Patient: sex M, age 57
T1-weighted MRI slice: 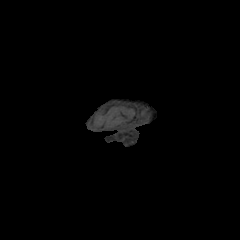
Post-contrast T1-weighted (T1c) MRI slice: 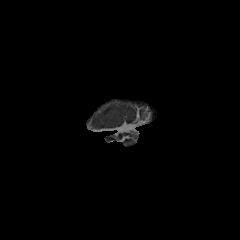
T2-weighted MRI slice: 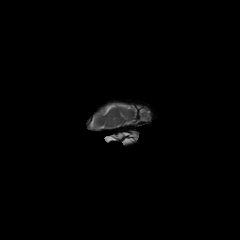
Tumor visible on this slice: no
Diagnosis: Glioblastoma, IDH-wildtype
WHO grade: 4